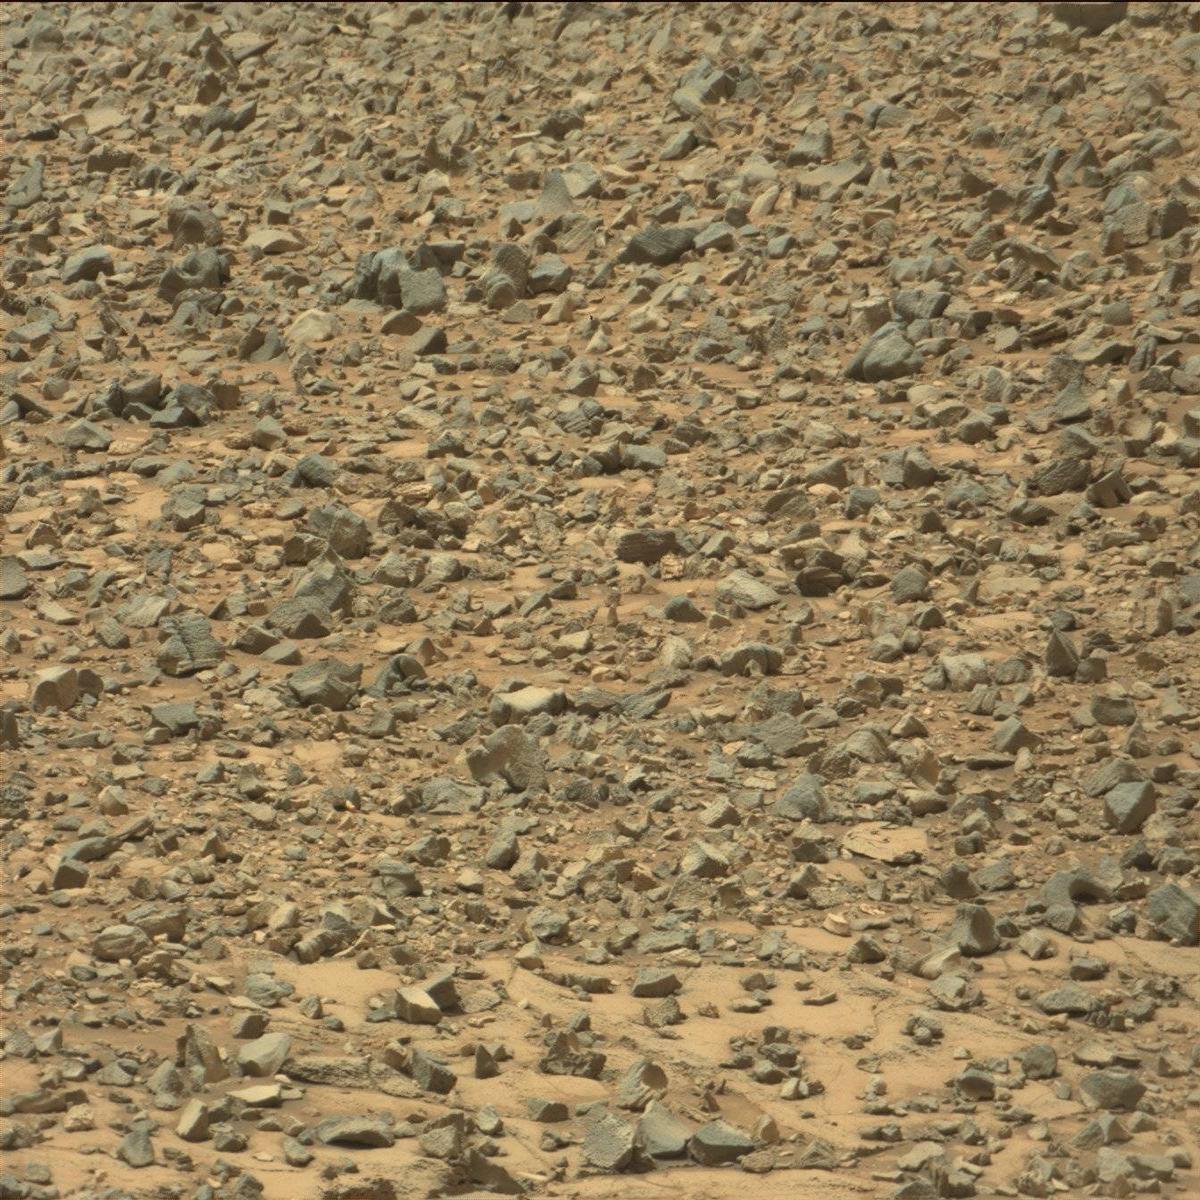
Terrain classes present: Bedrock, Rock, Sand / Soil